Question: Is anybody could help me to find API14 Andriod 4.0 to install in my Android Studio? I only seen 8, 10, 15 and everything above that.

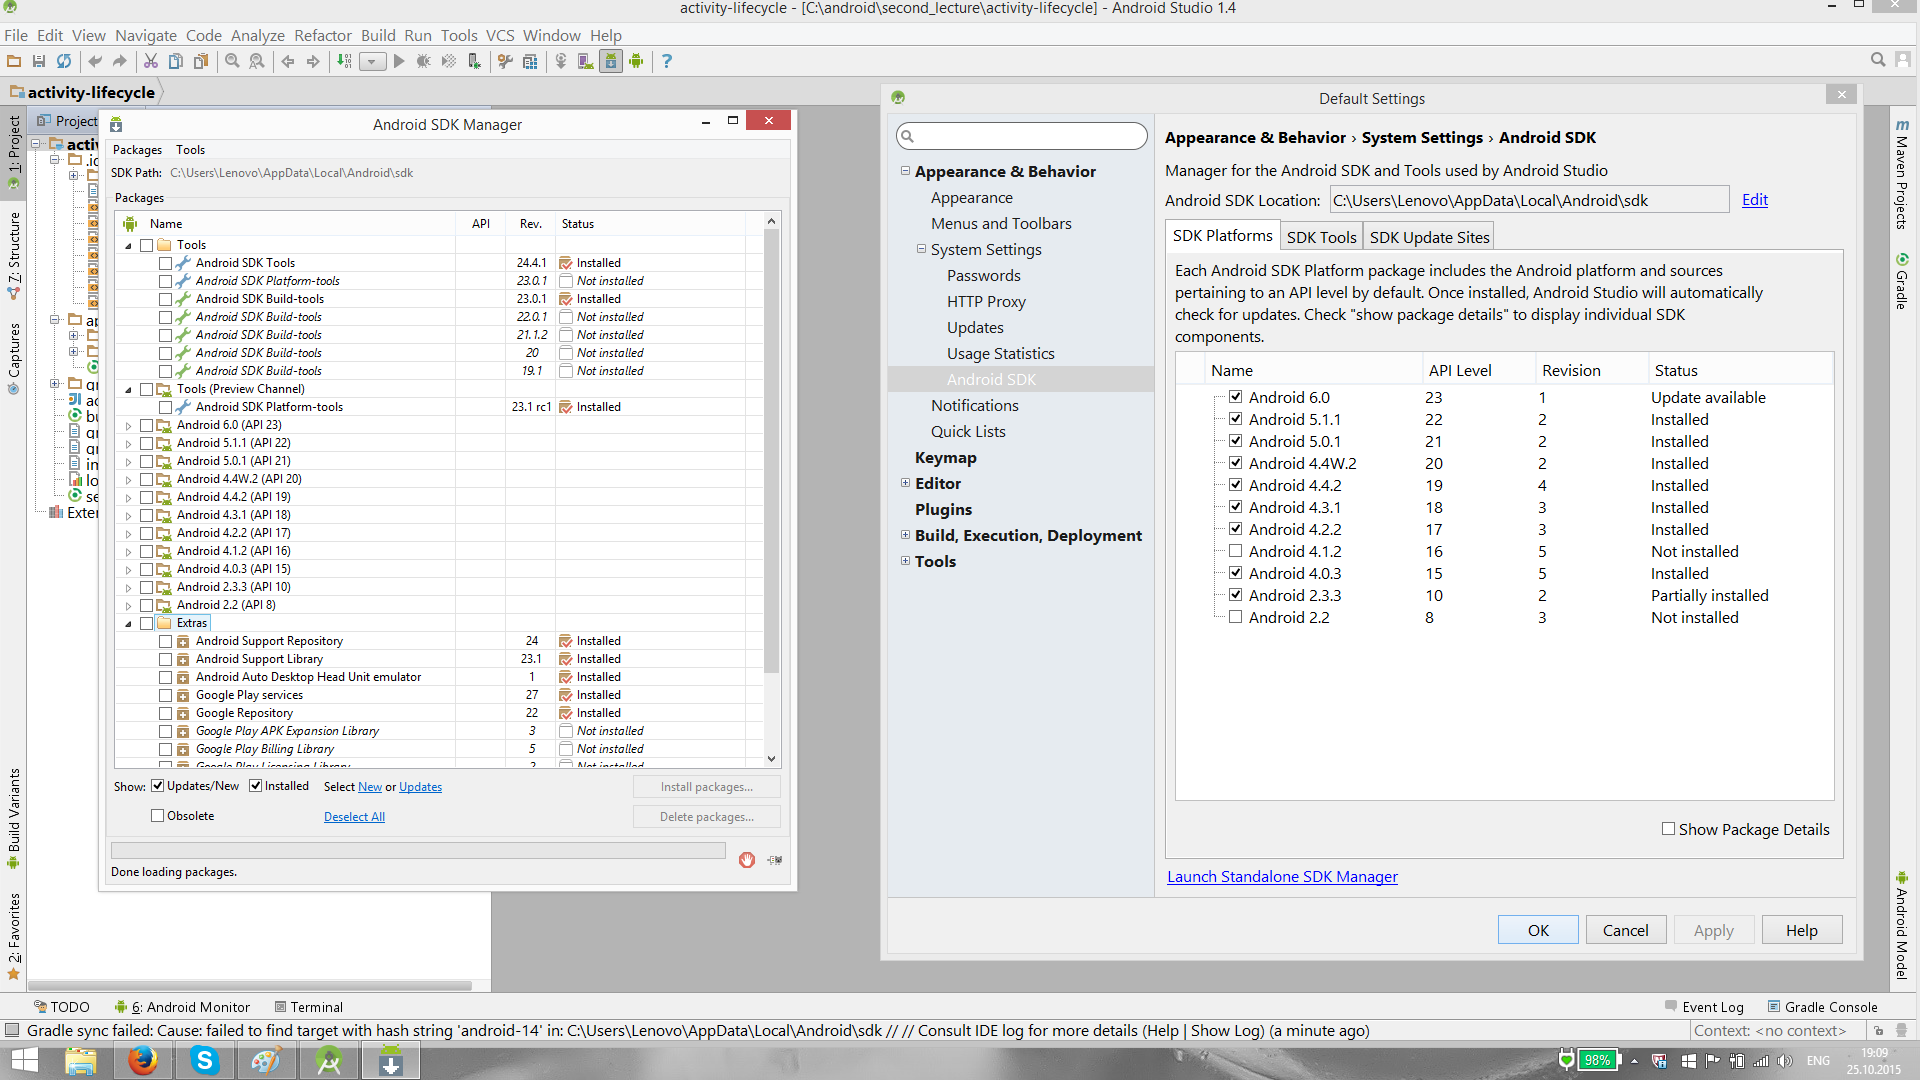
Answer: Check the "Obsolete" checkbox in the SDK Manager window, and it should show up.